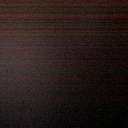
Screen state: off